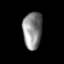
Tissue: prostate
Cell type: Endothelial cells
Senescence score: 0.7029
Nuclear area (px): 696
Mean DAPI intensity: 136.251